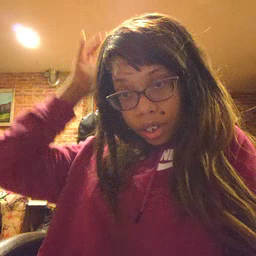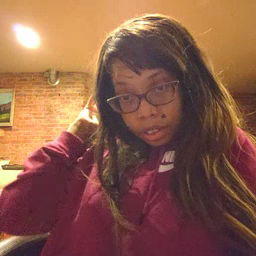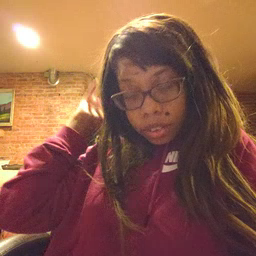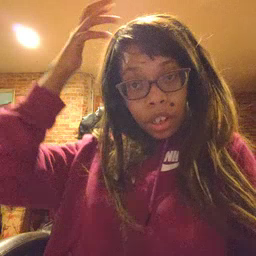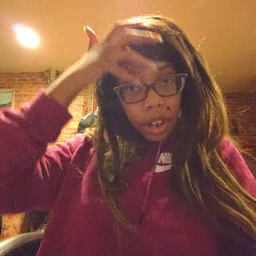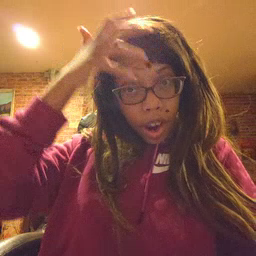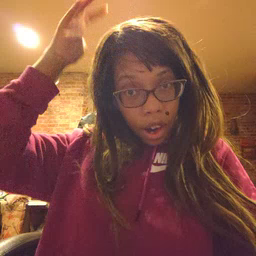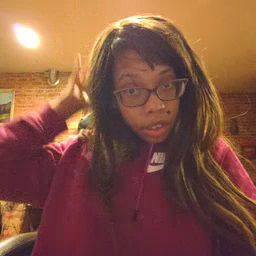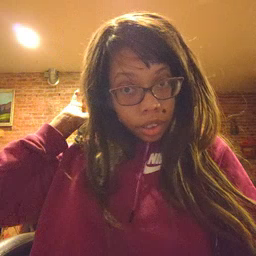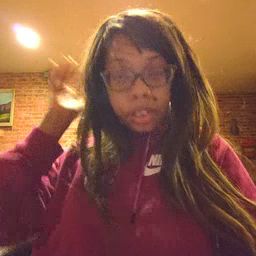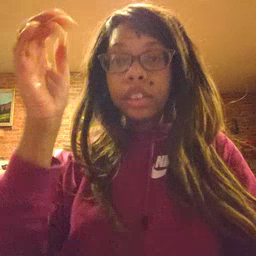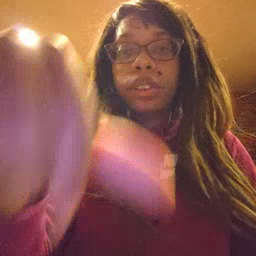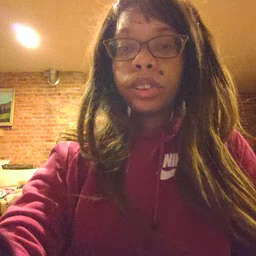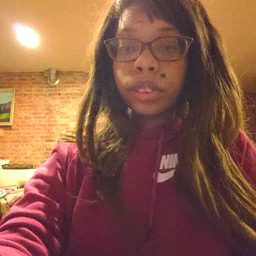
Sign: lion